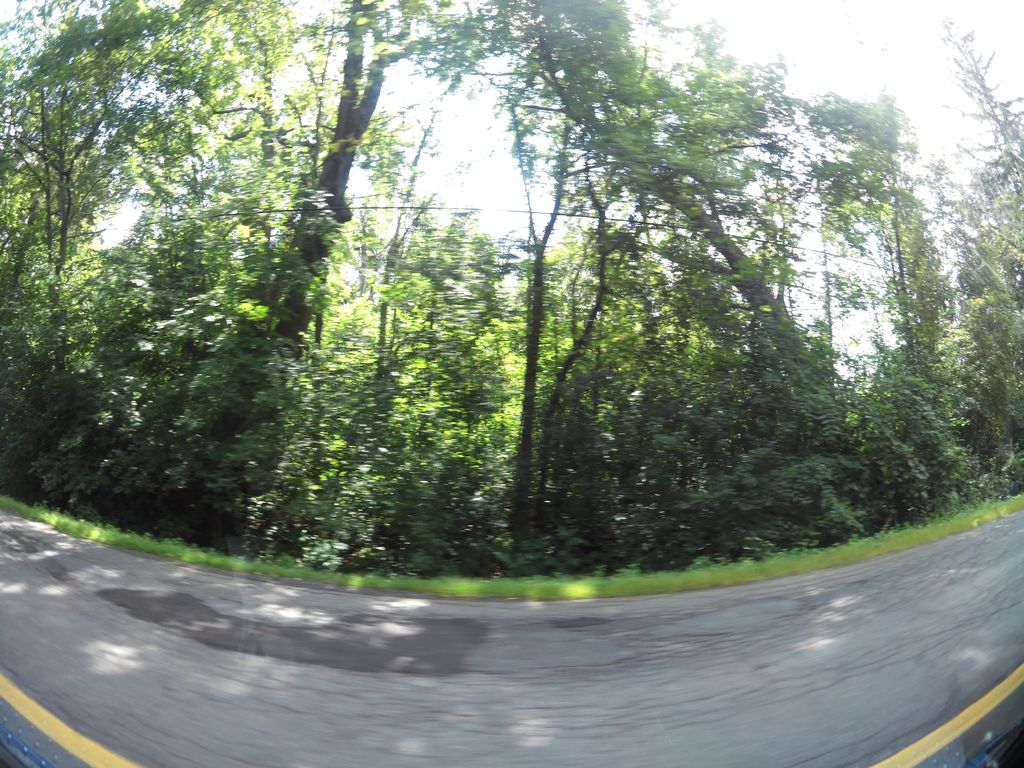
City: ottawa-gatineau